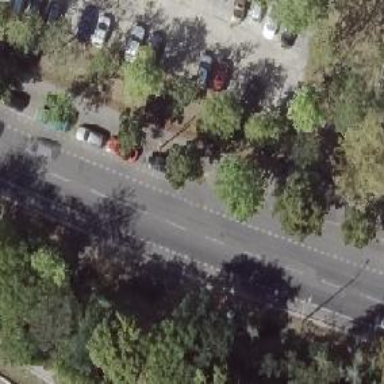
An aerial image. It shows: Secondary road with asphalt surface. There is cycle lane on the left and parking lane on the right.